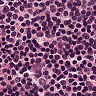
Metastatic tissue present: no